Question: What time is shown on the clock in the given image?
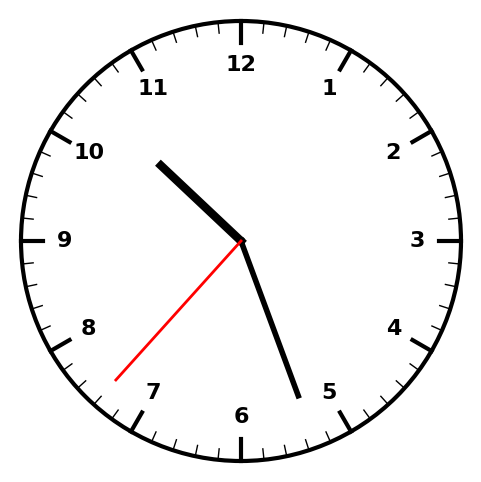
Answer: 10:26:37